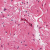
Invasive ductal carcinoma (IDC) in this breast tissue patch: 0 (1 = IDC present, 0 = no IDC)